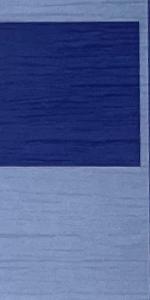
Label: Empty